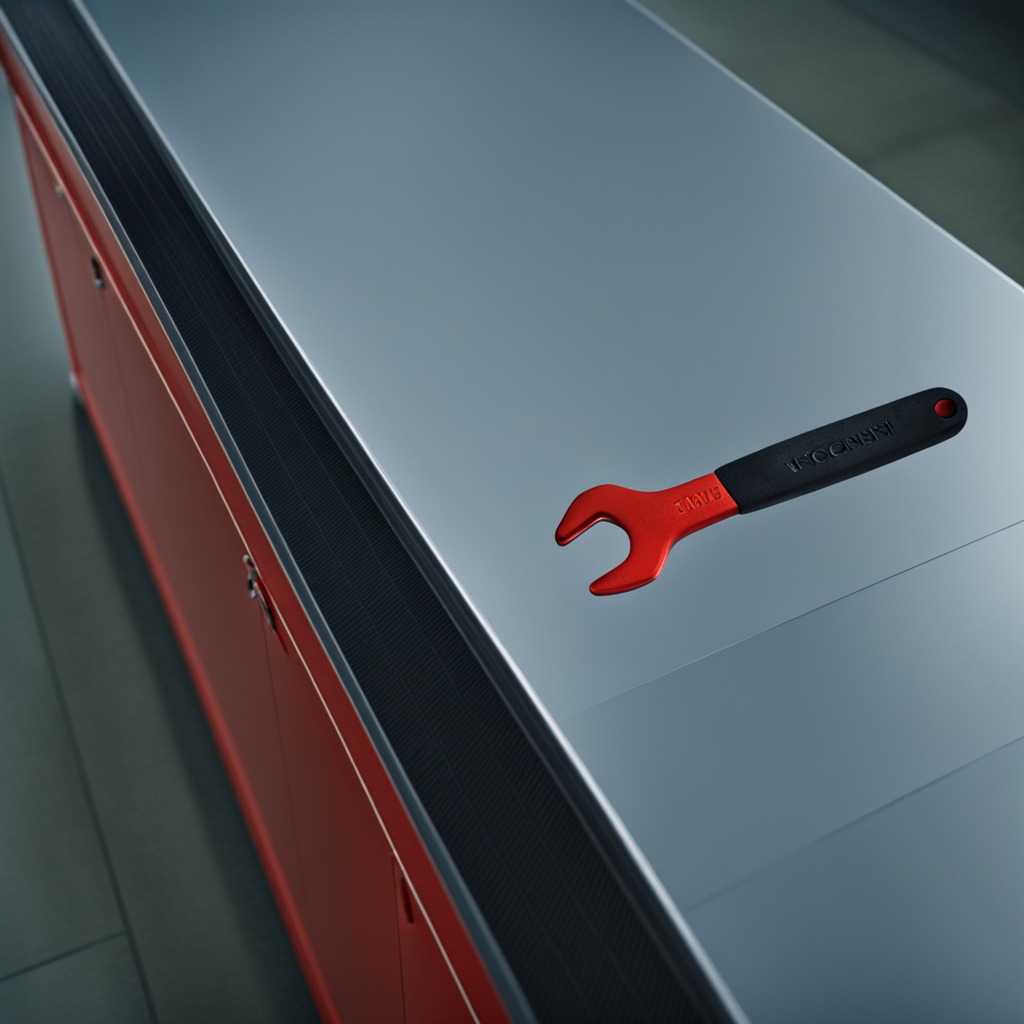
An wrench is lying on the toolbox surface.